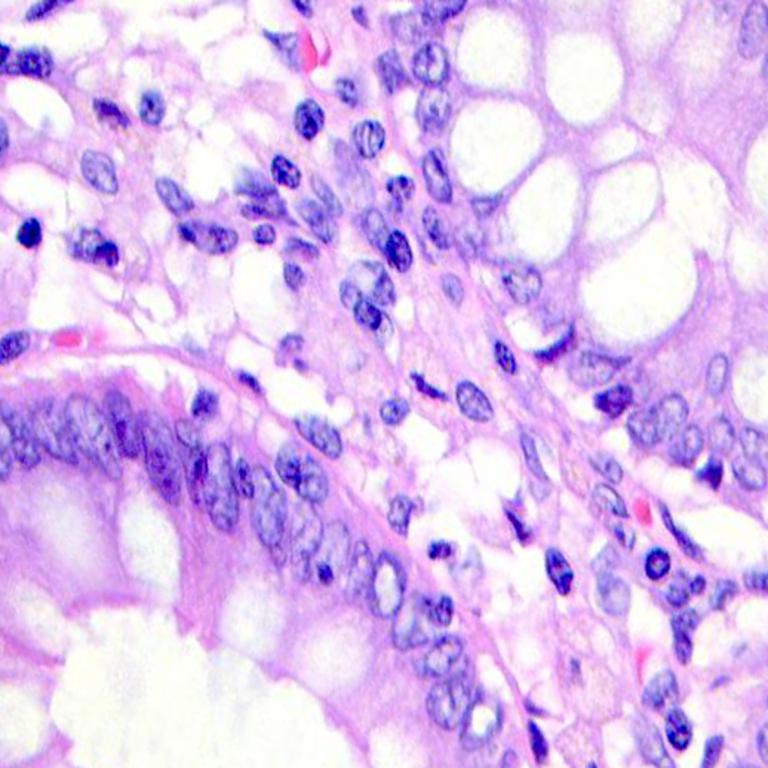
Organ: colon
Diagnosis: benign